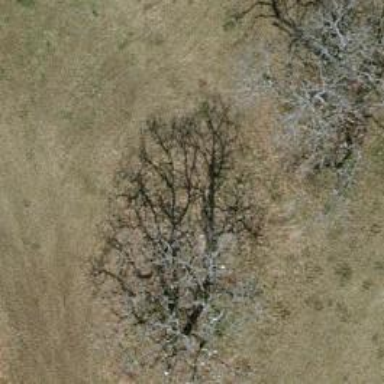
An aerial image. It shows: Row of trees in natural setting.